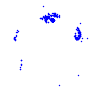
Particle: electron